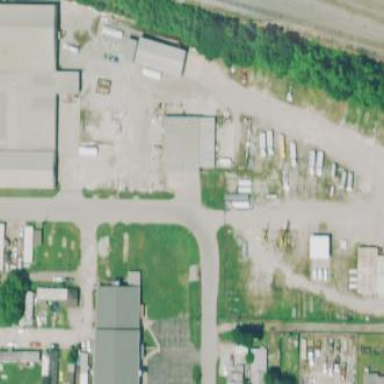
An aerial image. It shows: Industrial area used for distribution.